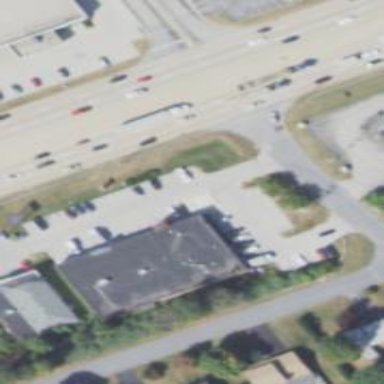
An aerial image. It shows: Healthcare clinic.